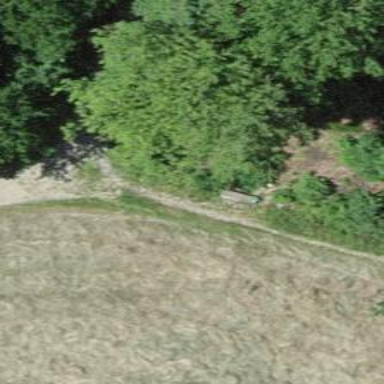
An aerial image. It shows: Path on the ground.